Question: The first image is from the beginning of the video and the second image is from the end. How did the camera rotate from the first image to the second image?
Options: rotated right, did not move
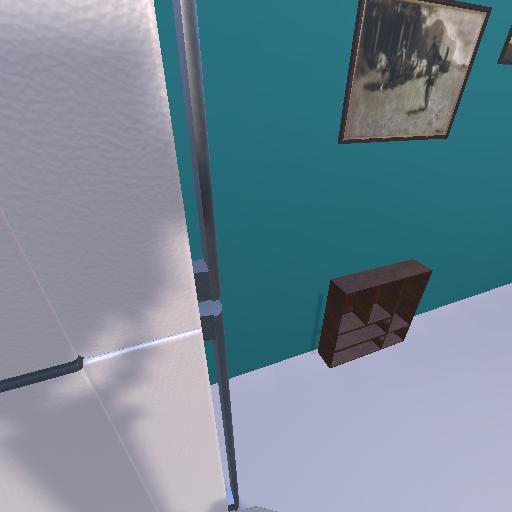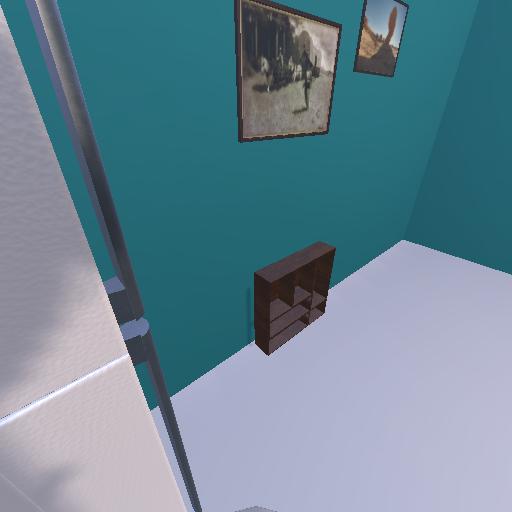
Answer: rotated right